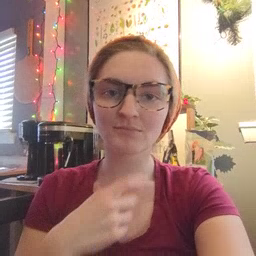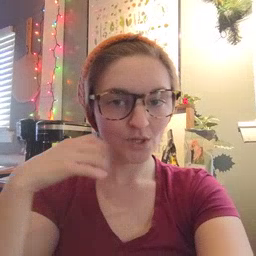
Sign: dryer